Question: I'm not even looking for a solution as much as I am some guidance on how best to even begin tackling this. Thanks in advance for reading.
To start off with, I find it difficult to describe my goal with words, so I created a picture which I hope will make it clear when paired with my words:

I'll try and describe what I'm trying to do as simply as possible:
I have a resource forecasting sheet which lists employees, the projects they're working on, and then features a "calendar" where the employees' estimated hours per project are shown for specific date periods in each month. (In this case, the date periods are each week in a month, plus the last day in each month if it falls in between a week.)
Next, each project that has employees assigned to it has its own tab. These project tabs list the employees working on the specific project, and feature estimates and actuals of both billable and non-billable hours. In any case, the classification of billable or non-billable is irrelevant except to say that each employee may or may not be listed twice in each project sheet. Finally, one employee may have hours logged in multiple sheets, and each sheet features the same calendar view as the resource forecasting sheet. What I'd like to do in pseudo-code would be:
SUM the billable and non-billable estimated hours of all projects where:
1. The employee name is the same in any project tab as the resources sheet,
2. The project name in the resources sheet is the same as the name of the project tab,
3. The date range in the resourcing sheet matches the date range in any project tab
It would be amazing if I could do the majority of this stuff using formulas, but I imagine I'll need to use some vba as well, which I have a little experience with, but not much at all.
If anyone could take a look at the image I've posted and give me some ideas as to a.) whether this can even be done, b.) how to start to think about doing it logic-wise and c.) whether this can be done with formulas, vba or a combination of the two, I'd be very grateful.
Thanks again,
Steve
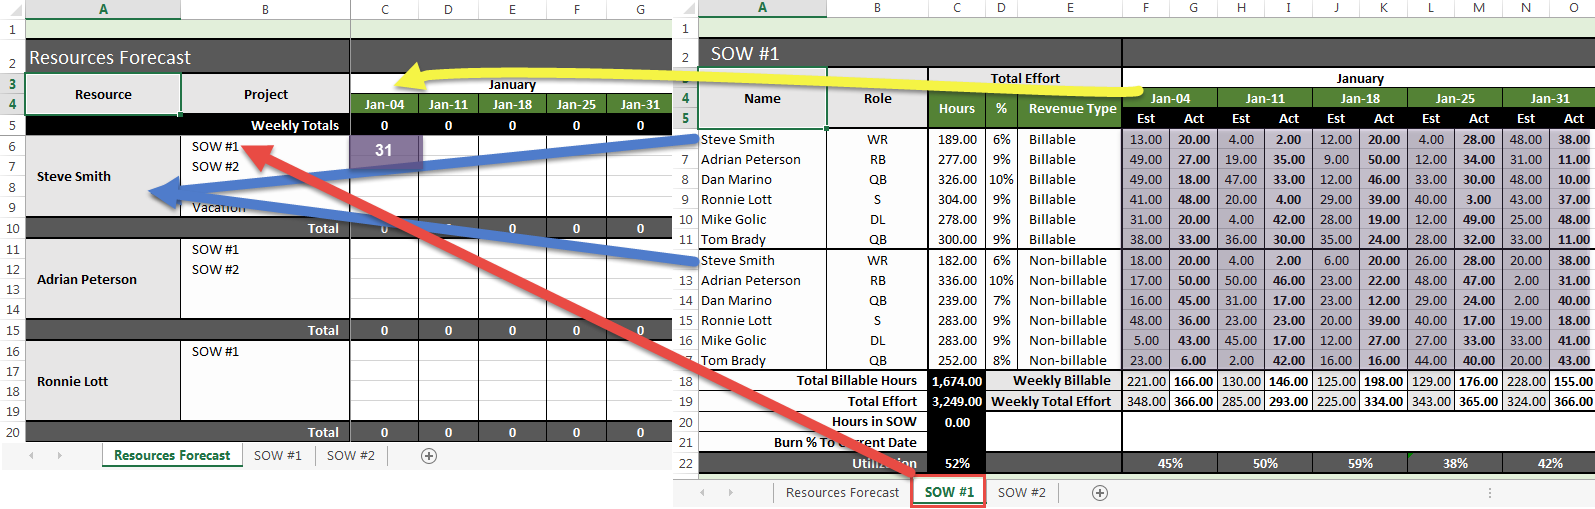
Answer: Since you have a lot of merged cells, I found the simpliest way is to use UDF:
'''
Function getData(targetName As String, targetSheet As String, targetDate)
Dim res As Double
Dim col As Integer
Dim cell As Range
Dim names As Range
Dim lastrow As Long
With ThisWorkbook.Worksheets(targetSheet)
lastrow = .Cells(.Rows.Count, "A").End(xlUp).Row
col = Application.Match(targetDate, .Range("4:4"), 0)
If col = 0 Then
getData = CVErr(xlErrNA)
Exit Function
End If
Set names = .Range(.Cells(4, "A"), .Cells(lastrow, "A"))
For Each cell In names
If cell = targetName Then
res = res + cell.Offset(, col - 1)
End If
Next cell
End With
getData = res
End Function
'''
I've changed formulas on your 4th row in each sheet (with dates that was stored as text). Now they are stored and has format "mmm-dd". It is more correct approach, because if you're using '=Text(date,"mmm-dd")' you could have two identical columns for different years which is uncorrect (i.e. 'jan-11' for 2013 and 'jan-11' for 2014).
One more thing: this line 'res = res + cell.Offset(, col - 1)' gets EST column. If you need ACT column, use 'res = res + cell.Offset(, col)'
P.S. if you'd like to use plain formulas - look into <URL> function, but I don't suggest you to go this way, because your data structure and merged cells would make formulas very complex.
Here is <URL>.